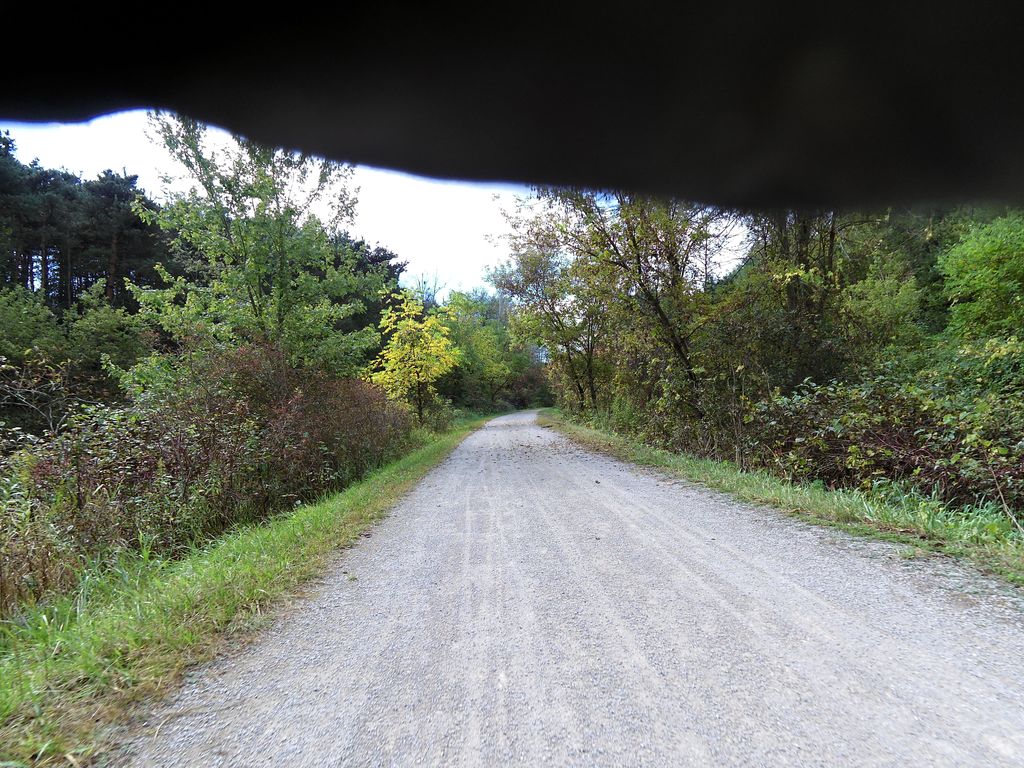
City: hamilton